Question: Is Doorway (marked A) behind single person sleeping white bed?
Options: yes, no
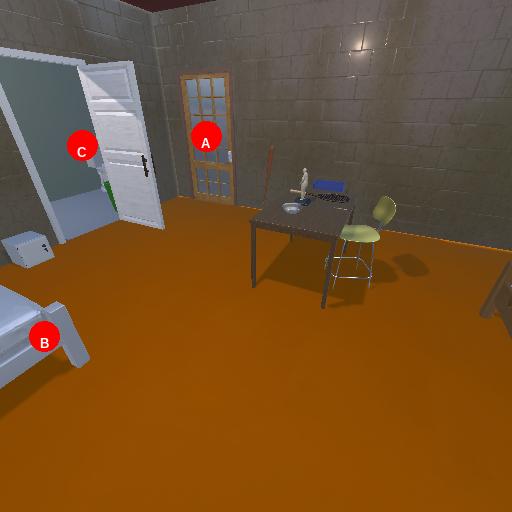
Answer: yes